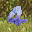
Label: 4